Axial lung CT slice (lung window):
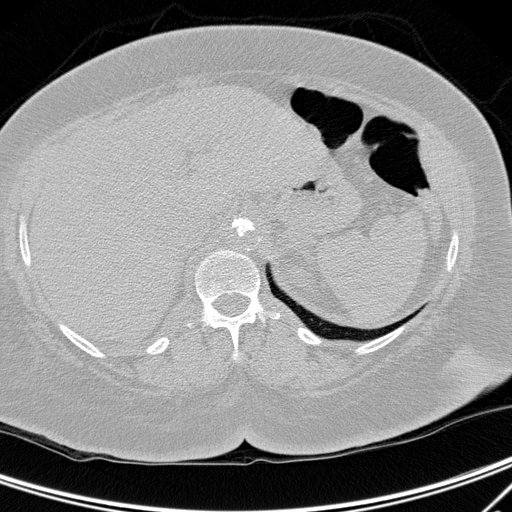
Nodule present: no